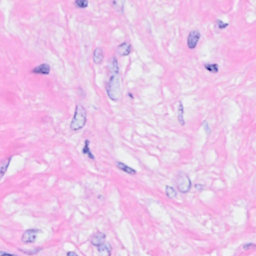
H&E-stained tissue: Breast